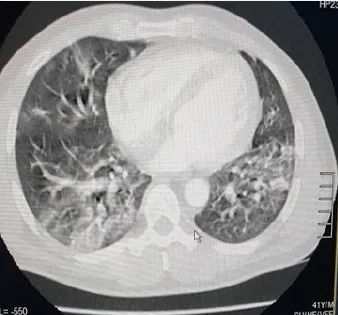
Uneven airspace opacities and frosted glass diffuse opacities characteristic of COVID-19 viral infection and pulmonary embolism.
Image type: radiology (ct)